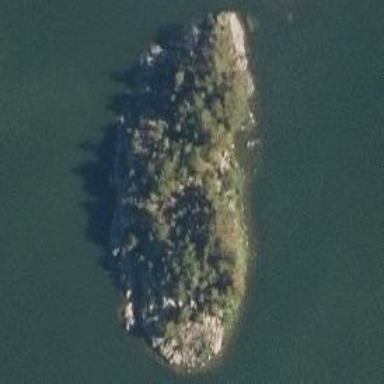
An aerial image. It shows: Islet along the coastline.